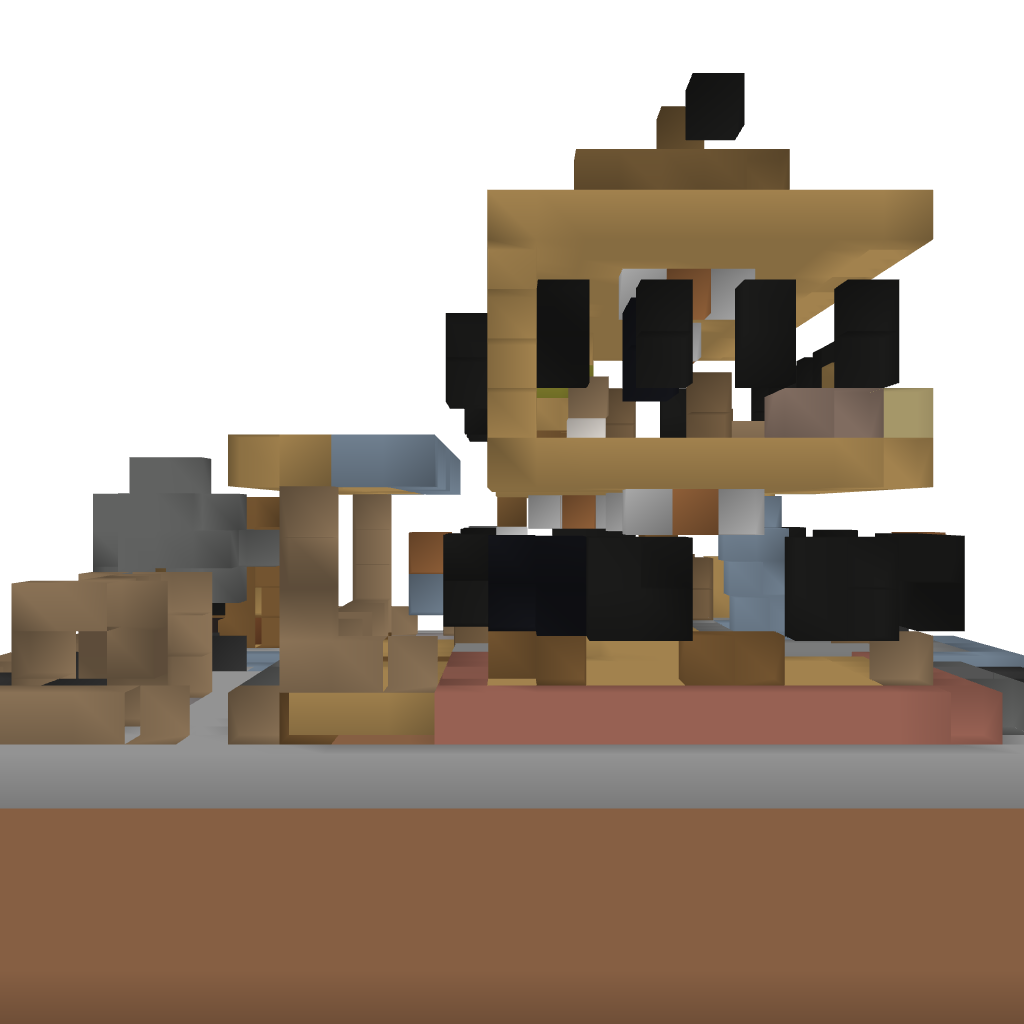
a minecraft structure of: Middle-class Modern I-shaped House with Backyard